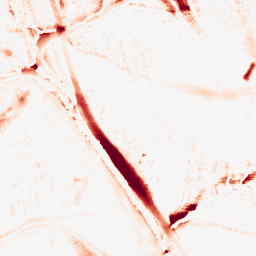
Category: morphological
Decomposition family: morphological_ellipse
Decomposition parameters: operation: opening
width: 20
height: 30
Upsampling method: bicubic_3x
Upsampling parameters: scale: 3
Upsampling scale: 3